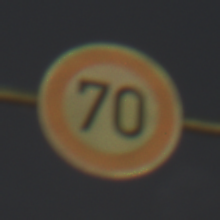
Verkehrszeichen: Geschwindigkeit70
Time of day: Night
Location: Outdoor (Urban)
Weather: PartlyCloudy
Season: NotSpecified
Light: Artificial